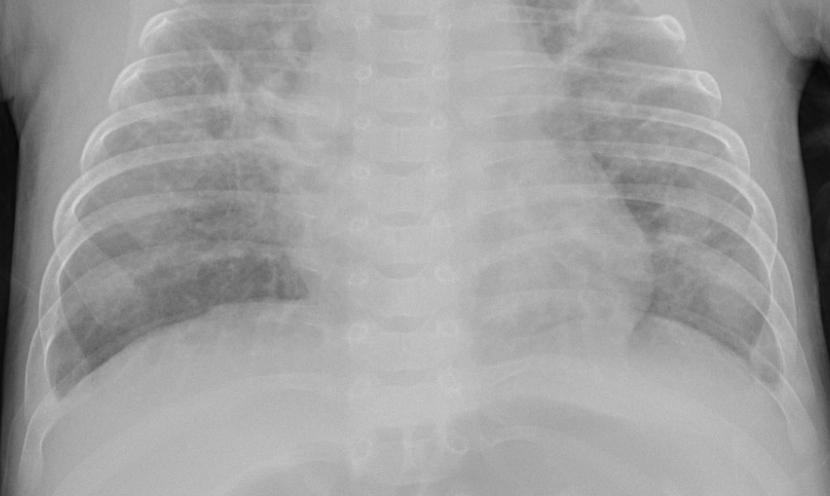
Diagnosis: PNEUMONIA